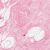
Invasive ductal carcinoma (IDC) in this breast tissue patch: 0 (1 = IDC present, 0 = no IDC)